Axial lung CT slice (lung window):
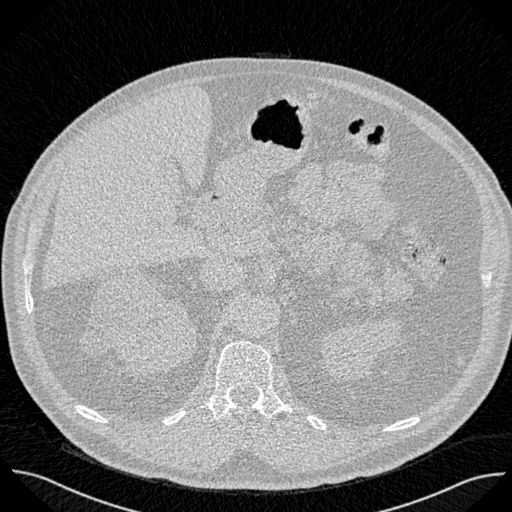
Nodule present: no